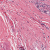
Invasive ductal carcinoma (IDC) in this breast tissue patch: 0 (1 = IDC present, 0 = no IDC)